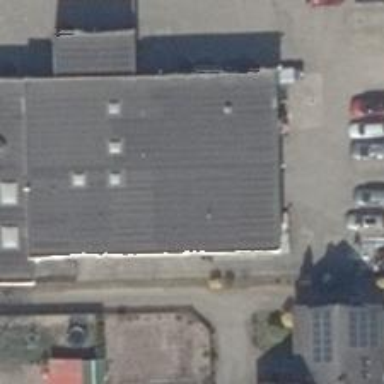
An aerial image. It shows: Car shop.